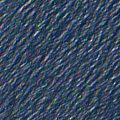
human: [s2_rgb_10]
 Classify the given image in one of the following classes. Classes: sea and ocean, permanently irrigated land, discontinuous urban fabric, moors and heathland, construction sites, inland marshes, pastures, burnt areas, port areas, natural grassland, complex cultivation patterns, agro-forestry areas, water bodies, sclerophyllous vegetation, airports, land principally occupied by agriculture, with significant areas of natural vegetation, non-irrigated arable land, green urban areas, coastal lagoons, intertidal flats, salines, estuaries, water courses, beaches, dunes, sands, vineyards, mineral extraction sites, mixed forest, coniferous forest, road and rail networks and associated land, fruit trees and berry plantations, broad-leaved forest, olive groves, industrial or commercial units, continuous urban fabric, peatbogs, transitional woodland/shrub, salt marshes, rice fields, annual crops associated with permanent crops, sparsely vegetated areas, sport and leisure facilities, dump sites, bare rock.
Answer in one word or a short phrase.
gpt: sea and ocean